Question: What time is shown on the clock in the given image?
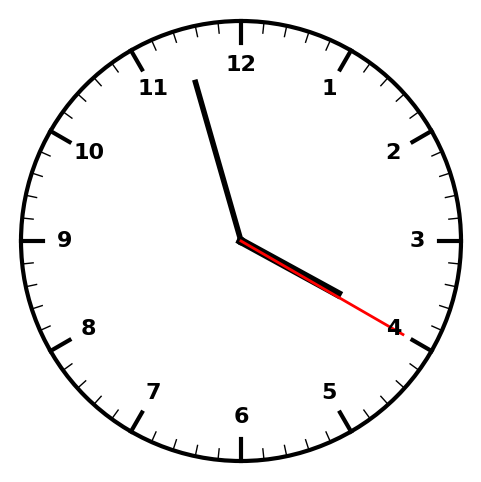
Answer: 03:57:20